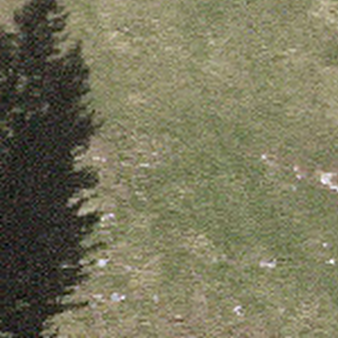
Label: other